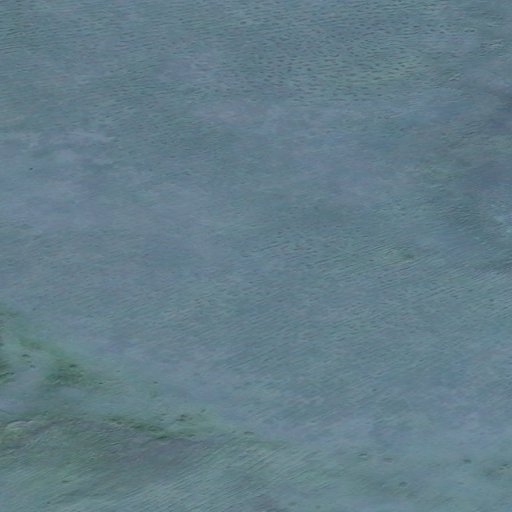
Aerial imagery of mountain in Alaska named Kaluyut Mountain containing only unknown